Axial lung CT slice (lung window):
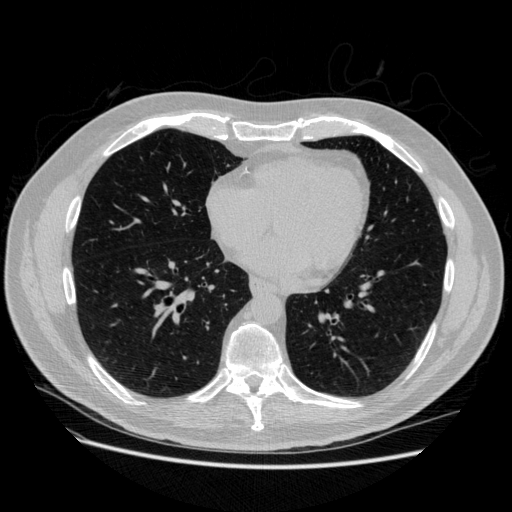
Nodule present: no